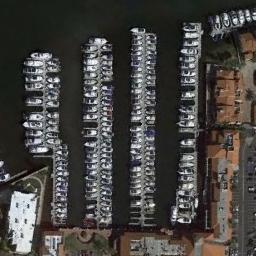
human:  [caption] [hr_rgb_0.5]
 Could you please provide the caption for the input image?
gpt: There were many white ships in the harbor .

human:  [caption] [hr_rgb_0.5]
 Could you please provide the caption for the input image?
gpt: Many ships are in the harbor .

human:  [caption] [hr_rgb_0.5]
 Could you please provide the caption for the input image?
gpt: The harbor with lots of neatly docked boats is surrounded by a dense residential area and the color of the waters is dark green .

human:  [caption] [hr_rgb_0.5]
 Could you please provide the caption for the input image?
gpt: Many ships moored neatly on the sea next to the harbor next to the building .

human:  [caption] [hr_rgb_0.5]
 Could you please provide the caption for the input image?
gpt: There are many ships docked neatly at the harbor with many brown buildings around .